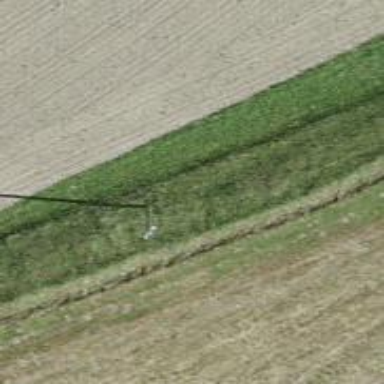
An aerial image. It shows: Minor power line.